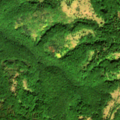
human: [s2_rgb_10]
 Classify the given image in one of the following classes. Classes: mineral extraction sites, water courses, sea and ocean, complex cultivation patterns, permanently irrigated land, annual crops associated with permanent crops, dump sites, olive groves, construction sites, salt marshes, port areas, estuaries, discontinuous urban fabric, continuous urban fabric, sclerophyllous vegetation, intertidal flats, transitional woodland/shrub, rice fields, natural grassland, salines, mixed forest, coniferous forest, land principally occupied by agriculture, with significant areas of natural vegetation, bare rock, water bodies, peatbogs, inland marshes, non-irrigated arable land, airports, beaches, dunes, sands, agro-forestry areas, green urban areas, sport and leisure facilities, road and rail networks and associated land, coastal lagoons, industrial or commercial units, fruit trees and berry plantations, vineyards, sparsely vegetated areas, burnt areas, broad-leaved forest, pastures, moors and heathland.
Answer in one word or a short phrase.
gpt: broad-leaved forest, mixed forest, natural grassland, transitional woodland/shrub